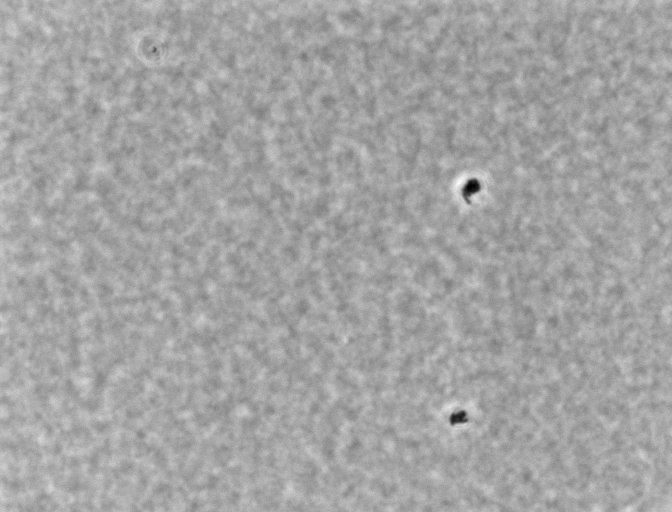
Listeria innocua